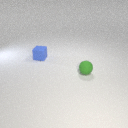
small green rubber sphere in front of small blue rubber cube